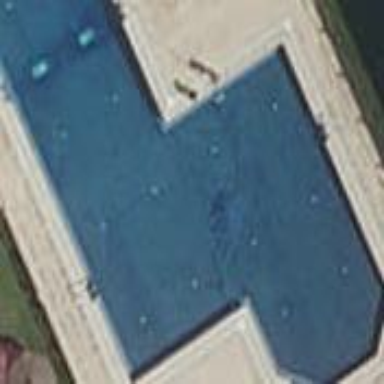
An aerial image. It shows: Swimming pool located in leisure land.